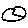
Label: circle